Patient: sex M, age 68
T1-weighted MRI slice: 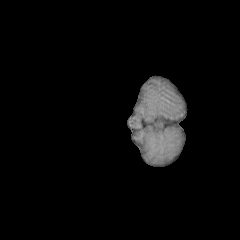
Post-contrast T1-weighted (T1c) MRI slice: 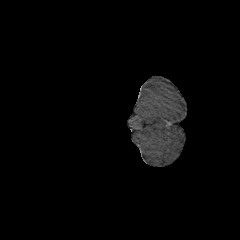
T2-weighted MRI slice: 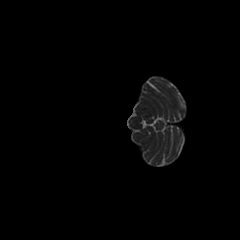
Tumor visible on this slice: no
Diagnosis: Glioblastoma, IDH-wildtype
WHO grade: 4